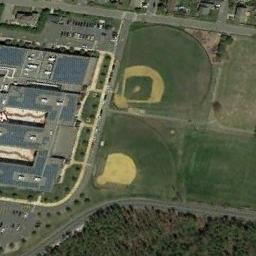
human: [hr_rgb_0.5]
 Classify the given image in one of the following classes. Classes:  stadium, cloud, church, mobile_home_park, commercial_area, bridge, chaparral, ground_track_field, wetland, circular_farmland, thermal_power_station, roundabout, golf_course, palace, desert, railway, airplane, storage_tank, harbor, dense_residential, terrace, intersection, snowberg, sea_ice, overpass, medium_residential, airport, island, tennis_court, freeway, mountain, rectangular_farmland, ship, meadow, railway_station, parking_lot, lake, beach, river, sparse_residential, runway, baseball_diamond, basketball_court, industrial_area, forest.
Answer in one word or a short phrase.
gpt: baseball_diamond